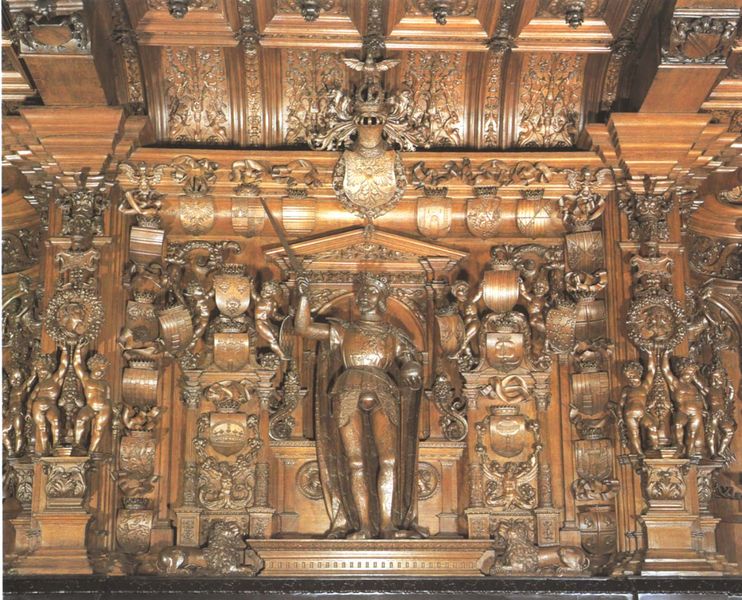
Titel: Kamin des Frank von Brügge
Künstler: Lancelot Blondeel
Schlagwörter: adler, gott, nackt, vogel, stadt, braun, holz, gold, decke, gotik, krone, giebel, pilaster, kaiser, könig, verzierung, bronze, plastik, nische, gewölbe, schnitt, schwert, waffe, kugel, helm, kranz, ritter, rüstung, altar, schnitzerei, wappen, handwerk, löwen, tempel, löwe, putti, feigenblatt, schilde, reichsapfel, holzschnitzerei, helmzier, wappenschild, deke, rpstung, schgwert